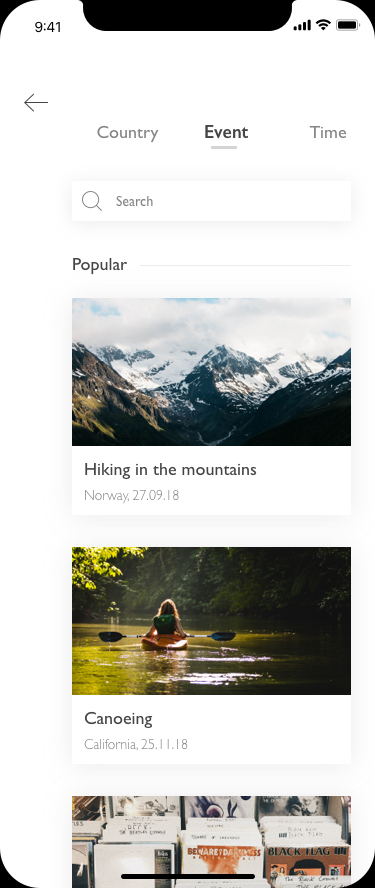
Text in this UI design:
Popular